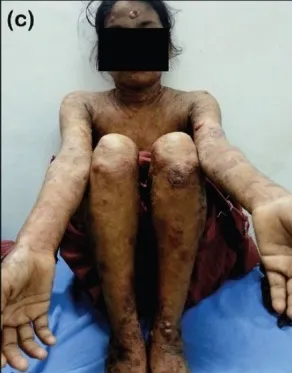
(c) The front view of the patient, showing multiple papulonodular lesions and plaques.
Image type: medical_photograph (skin_photograph)